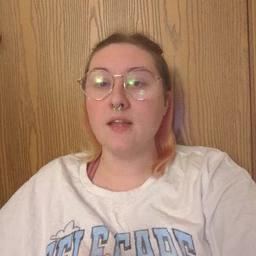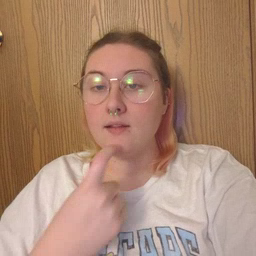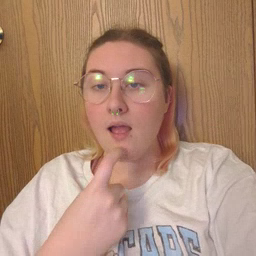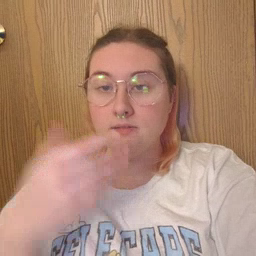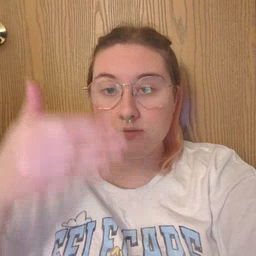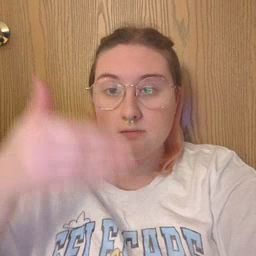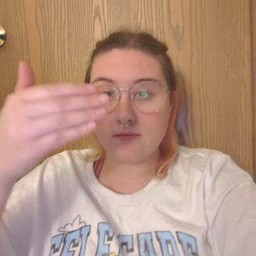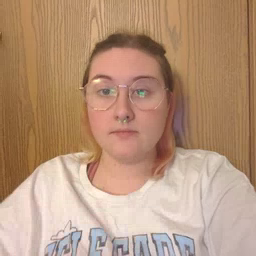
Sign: glasswindow